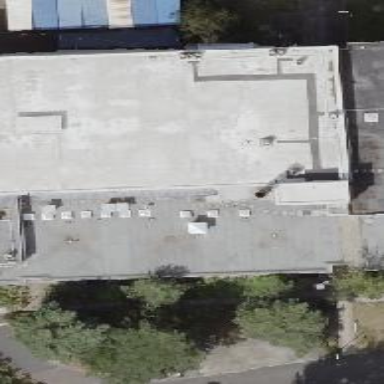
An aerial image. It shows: Part of building.